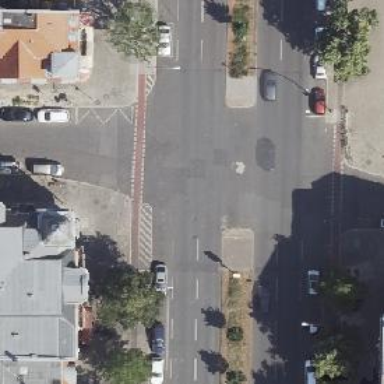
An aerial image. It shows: Traffic island located on footway.